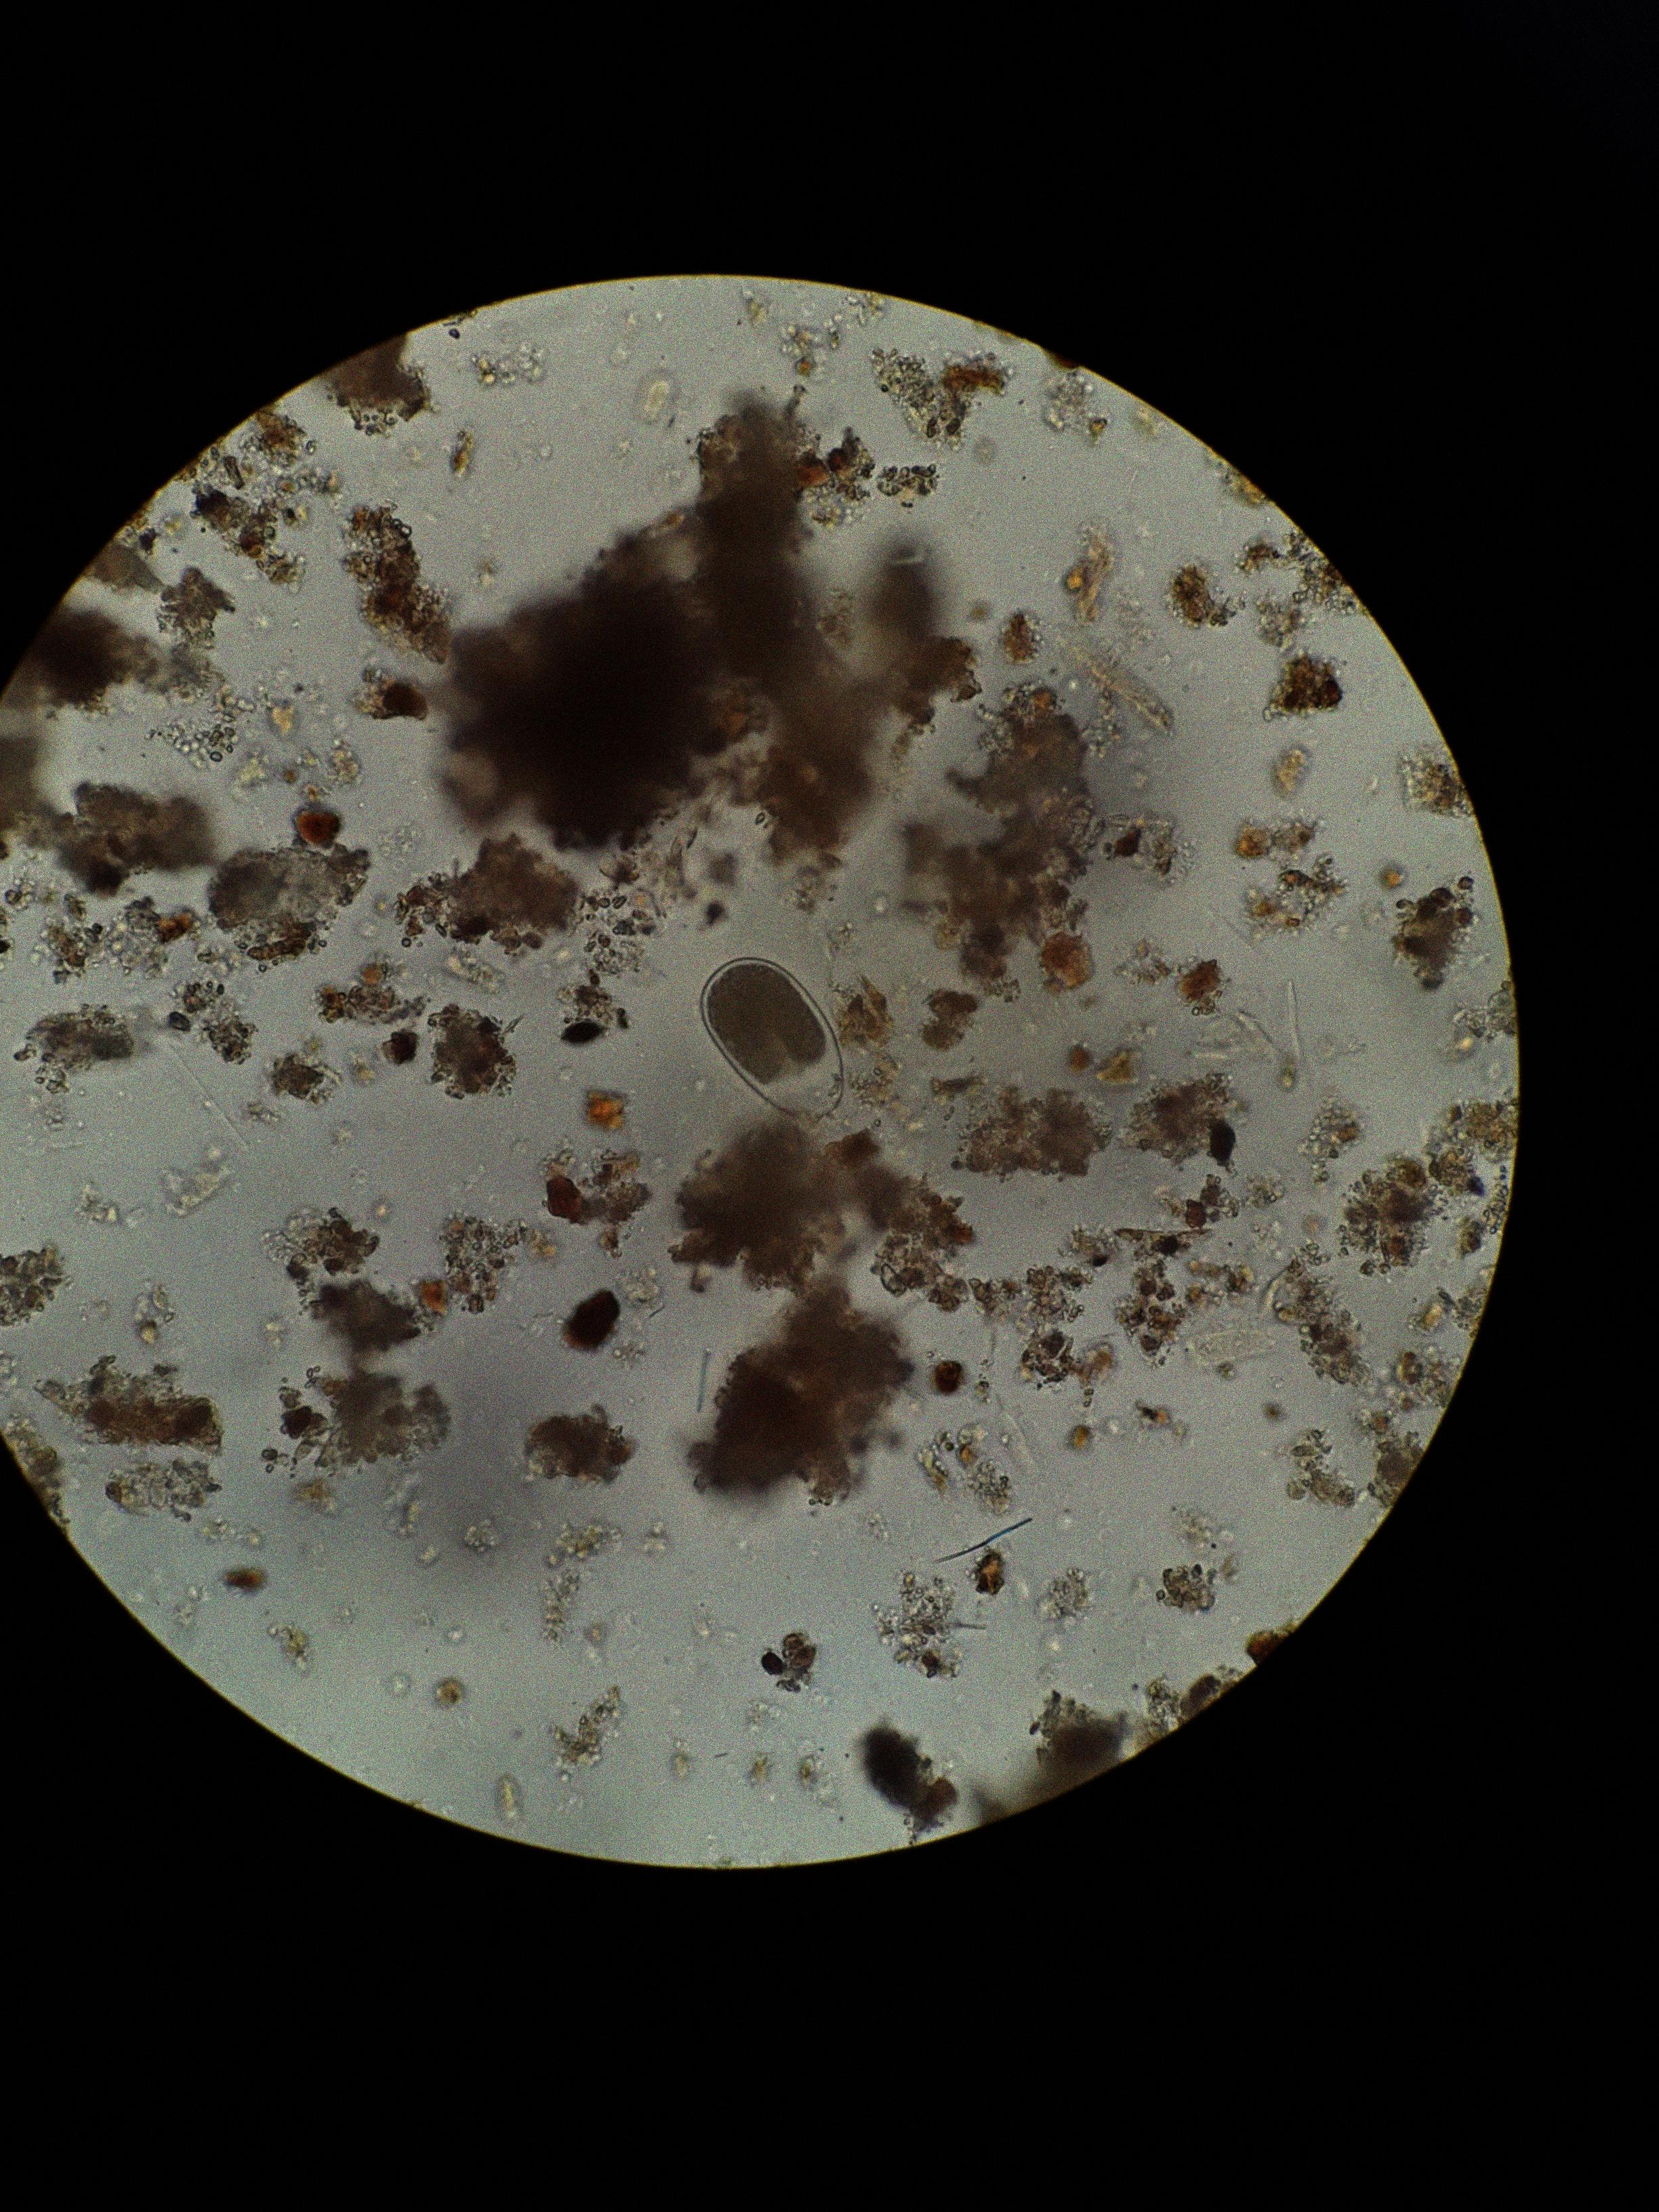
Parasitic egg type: Hookworm egg